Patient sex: M
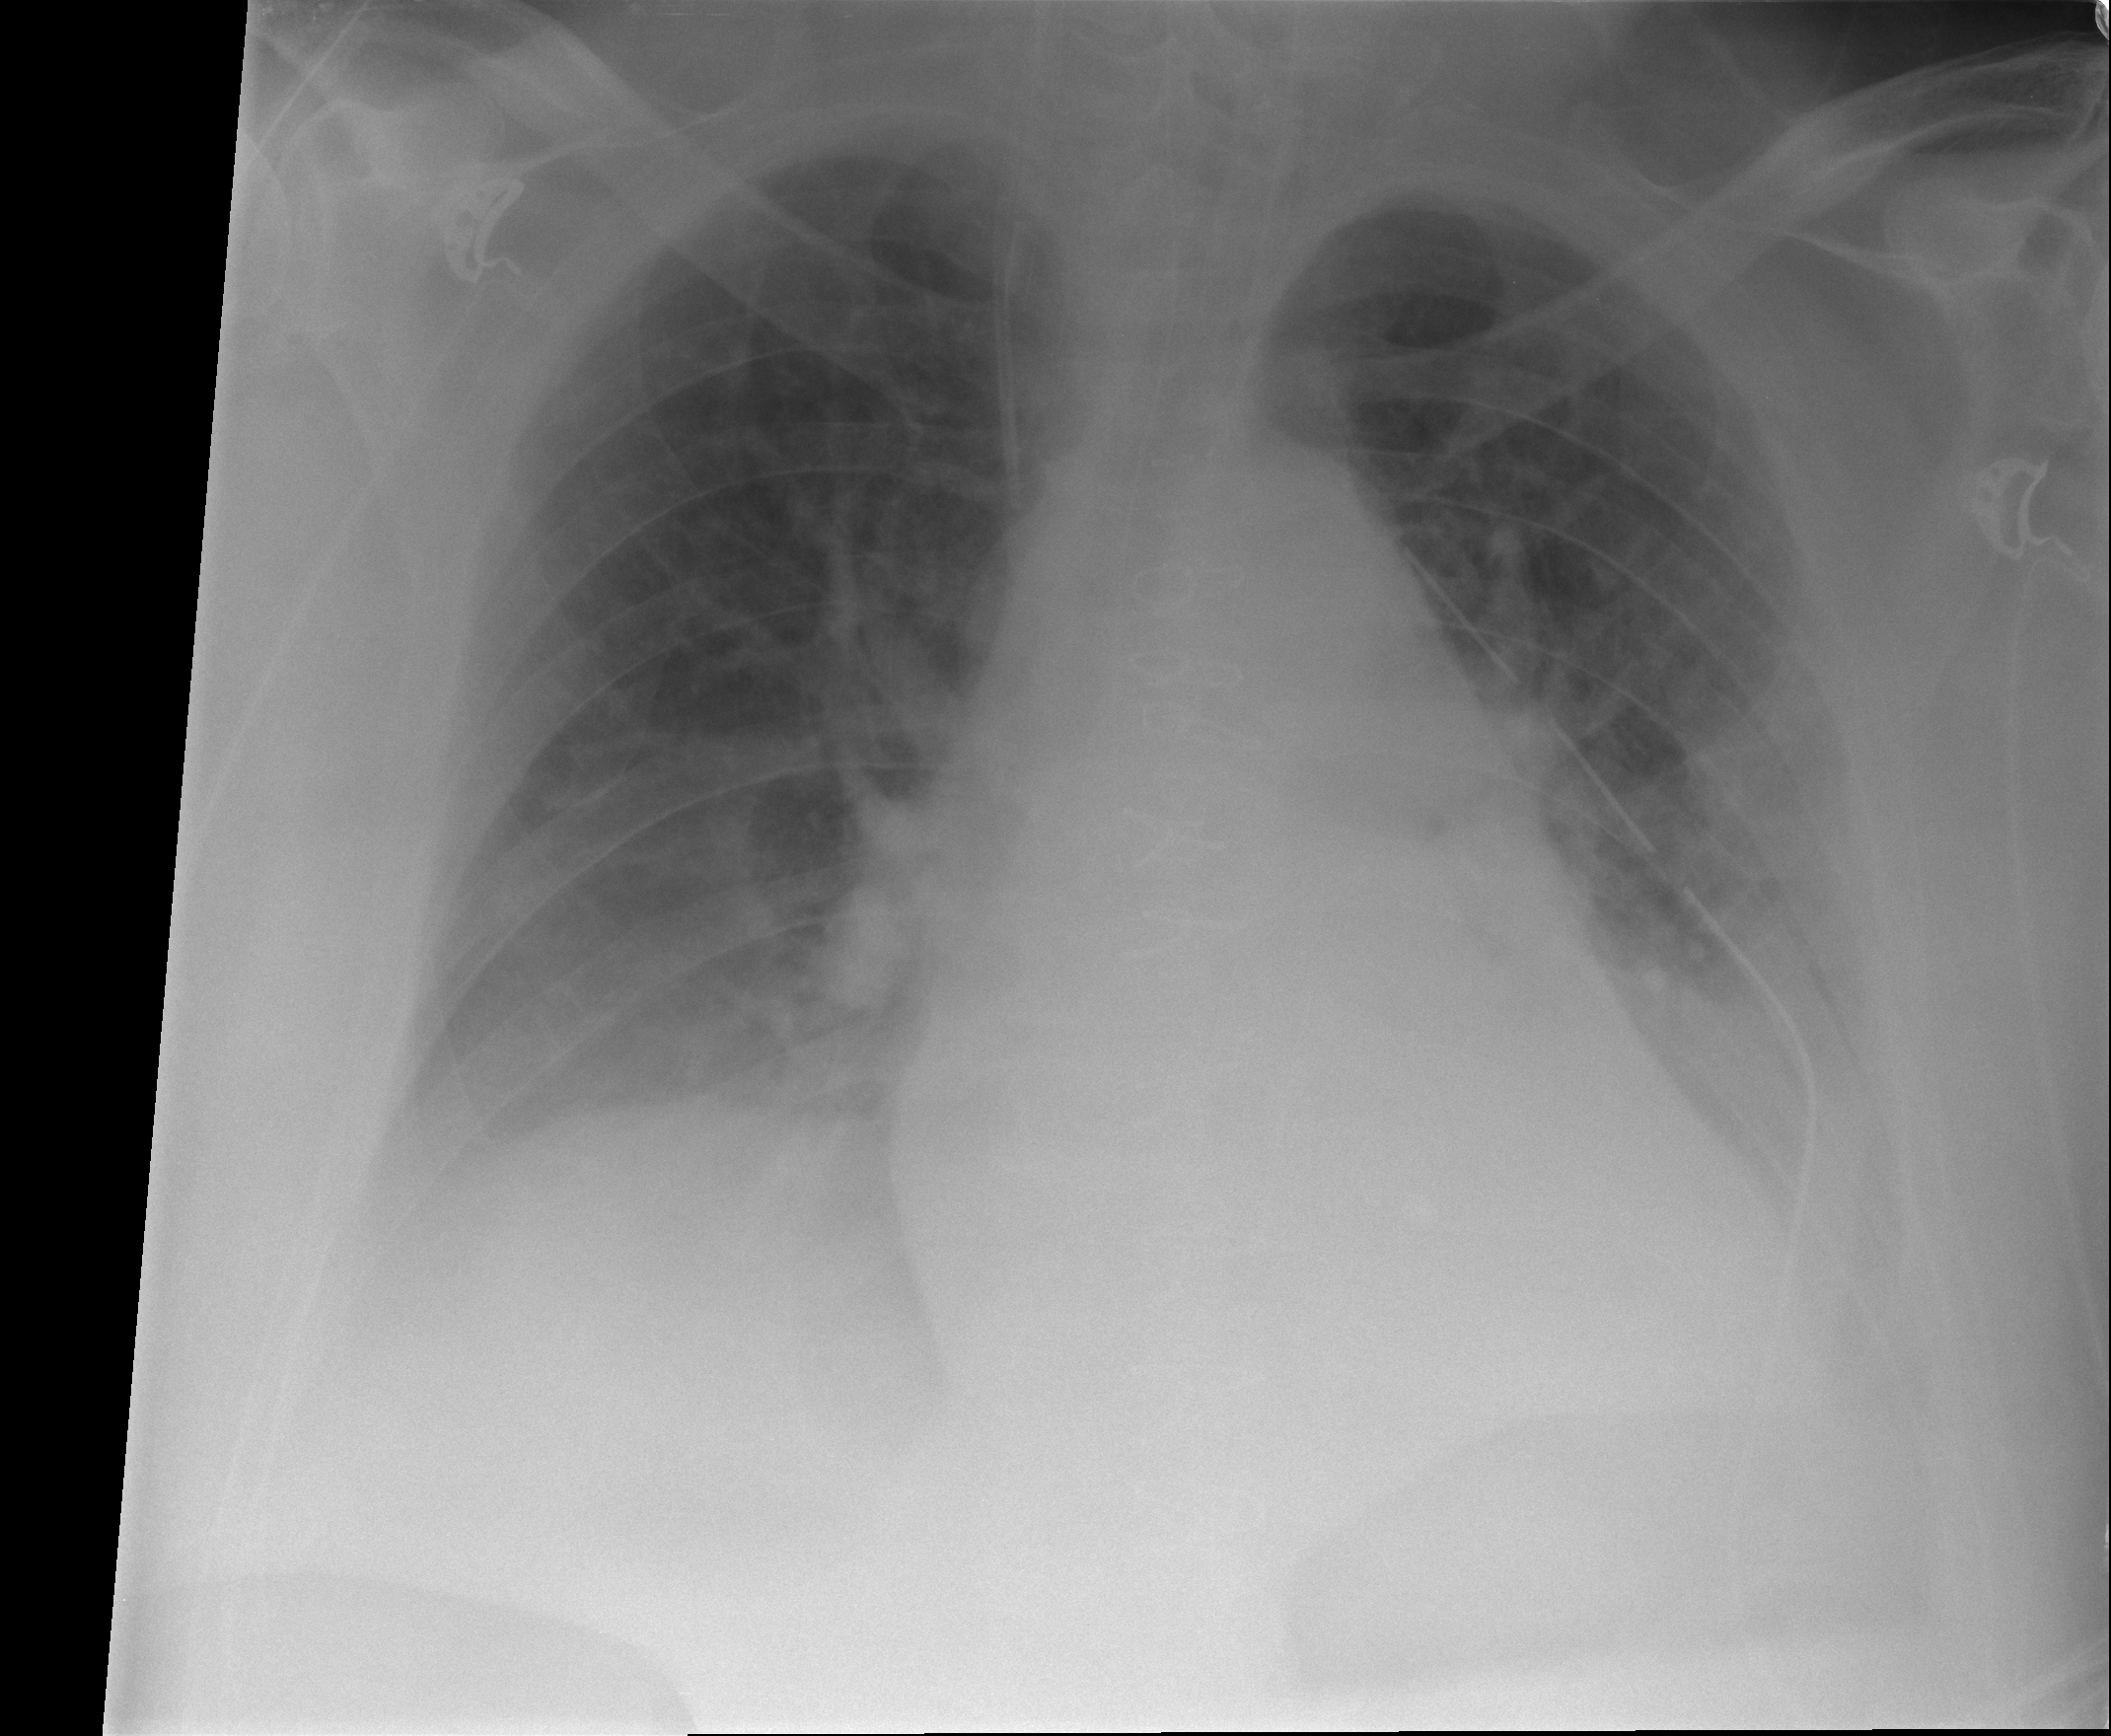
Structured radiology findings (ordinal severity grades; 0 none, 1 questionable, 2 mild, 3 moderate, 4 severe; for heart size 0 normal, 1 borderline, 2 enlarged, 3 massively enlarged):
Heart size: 2
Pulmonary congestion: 0
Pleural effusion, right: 2
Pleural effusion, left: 2
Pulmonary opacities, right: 0
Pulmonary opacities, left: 0
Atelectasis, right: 0
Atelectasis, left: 2